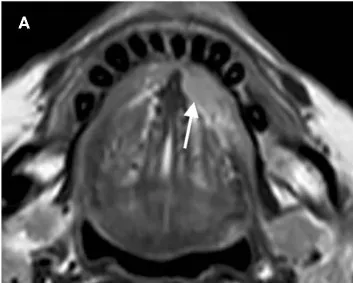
(A) A 68-year-old female with relapse of known Mantle cell lymphoma (MCL) resulting in swelling of the left sublingual gland. Magnetic resonance imaging (MRI) showing a tumor of the left sublingual gland (white arrow). Histological image of the sublingual gland MCL Salivary gland tissue is infiltrated by lymphoid tumor tissue and small tumor cells are seen with multiple membrane bound nucleoli. Ductal structures are seen (black arrow) (HE).
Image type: radiology (mri)